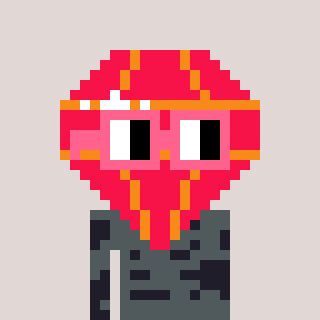
a pixel art character with square pink glasses, a red diamond-shaped head and a grayscale-colored body on a warm background